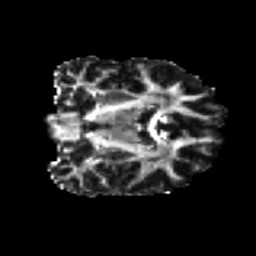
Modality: FA
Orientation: coronal
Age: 25
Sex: female
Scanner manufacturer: ge
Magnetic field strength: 3 T
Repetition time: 7.8 s
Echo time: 0.0608 s